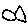
Label: fish